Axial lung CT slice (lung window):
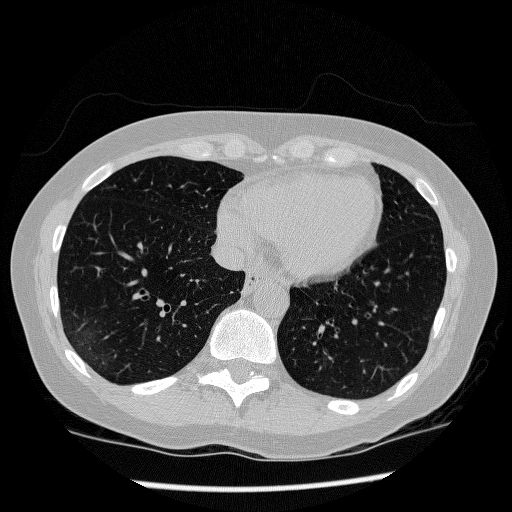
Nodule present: no